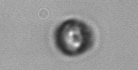
Label: Dinophyceae